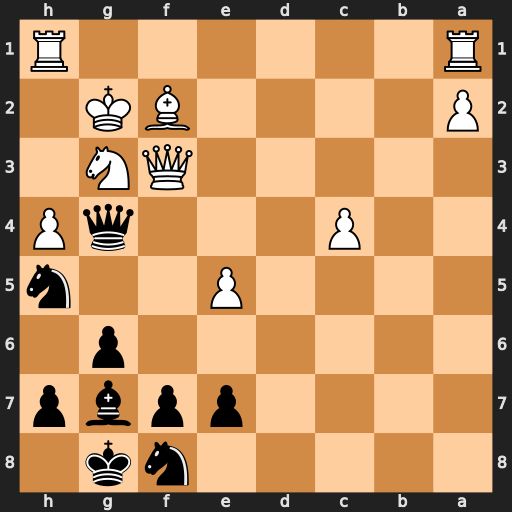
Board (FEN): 5nk1/4ppbp/6p1/4P2n/2P3qP/5QN1/P4BK1/R6R
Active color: b
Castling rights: -
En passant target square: -
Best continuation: Nf4+ Qxf4 Qxf4